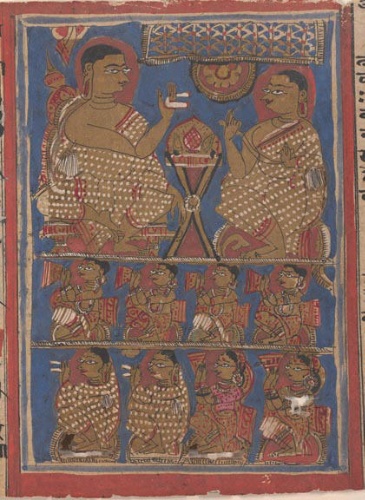
Date: 15th century
Object type: Folio
Classification: Paintings
Medium: Ink, opaque watercolor, and gold on paper
Culture: India (Gujarat)
Dimensions: 4 3/8 x 10 5/8 in. (11.1 x 27 cm)
Department: Asian Art
Credit line: Rogers Fund, 1955
Accession year: 1955
Repository: Metropolitan Museum of Art, New York, NY
Tags: Men|Women